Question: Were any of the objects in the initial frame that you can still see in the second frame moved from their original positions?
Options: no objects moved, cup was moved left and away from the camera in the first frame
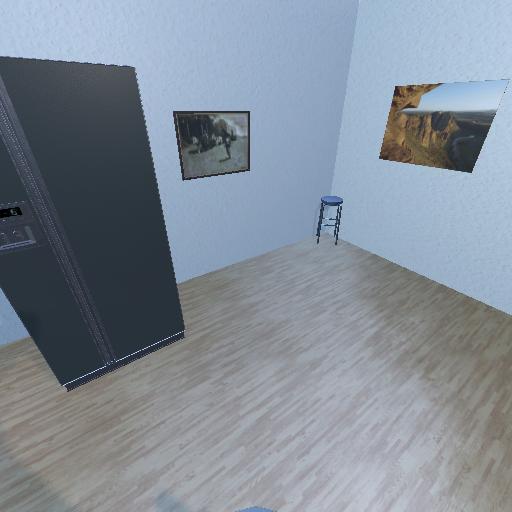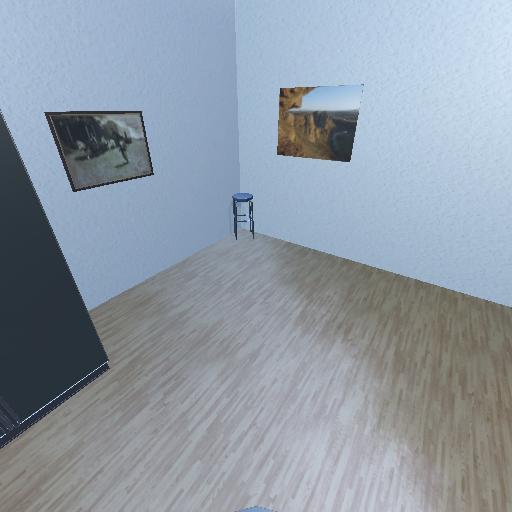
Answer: no objects moved